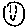
Label: smiley face